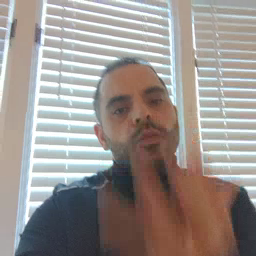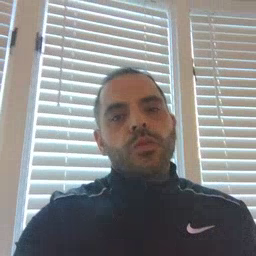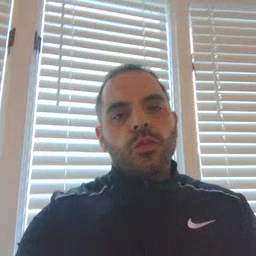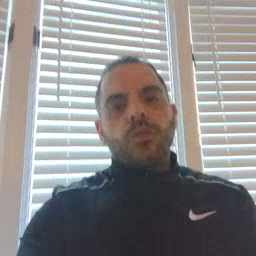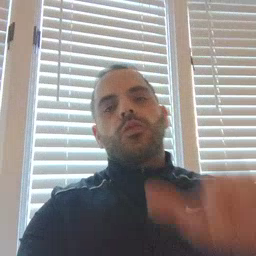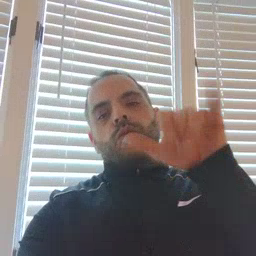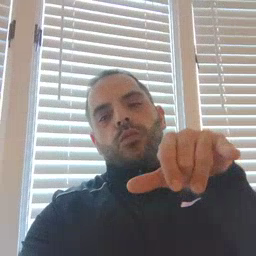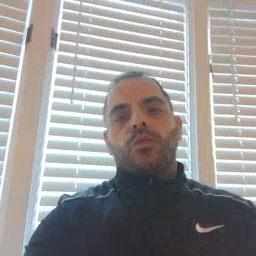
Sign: that